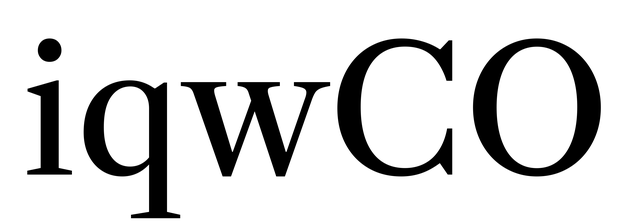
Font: LibreCaslonText_Regular